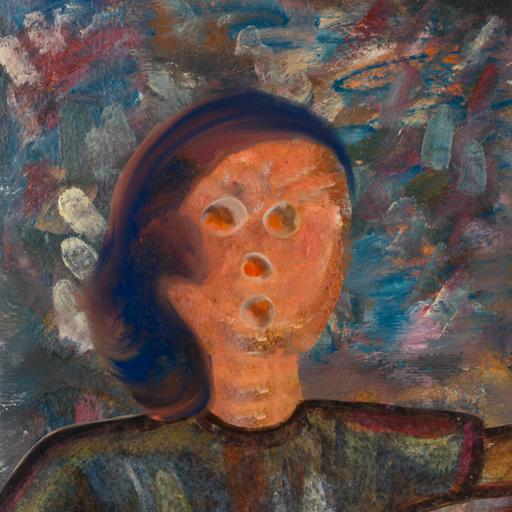
Background: Boggyland, Head And Neck Front: Boggyland, Face Front: Rupkatha, Bust: Mosgoul, Hair Front: Mother_And_Son_Son, Head Accessory: Blank, Second Necklace: Blank, Necklace: Blank, Baby: Blank